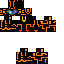
A male robot skin with dark skin, wearing brown helmet dressed in a orange armor chest and black pants, featuring a closed mouth.